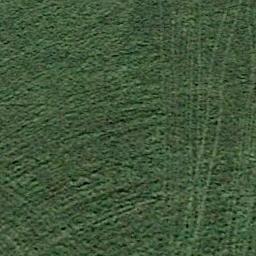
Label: meadow